Question: So, on <URL> Google uses the following mockup:

How would I archive something like this?
It obviously uses Fragments, I guess with the Cardsview / Recyclerview widgets from the support library.
But I didn't manage to archive a design that presents my content in this exact way. Is there some kind of default template to get me started? Would you have any hints?
There are lots of tutorials for fragments on the internet, but none to use the exact material design as in the mockup.
I'm new to Android development (but not development in general) and want to follow the official guidelines, but it seems quite hard to archieve.
The only reference from Google to some code I could Google I/O app, but that's rather complex. I can't understand why Google wouldn't provide a default template which includes all those nice material theme elements which you could use as a base to tinker around.
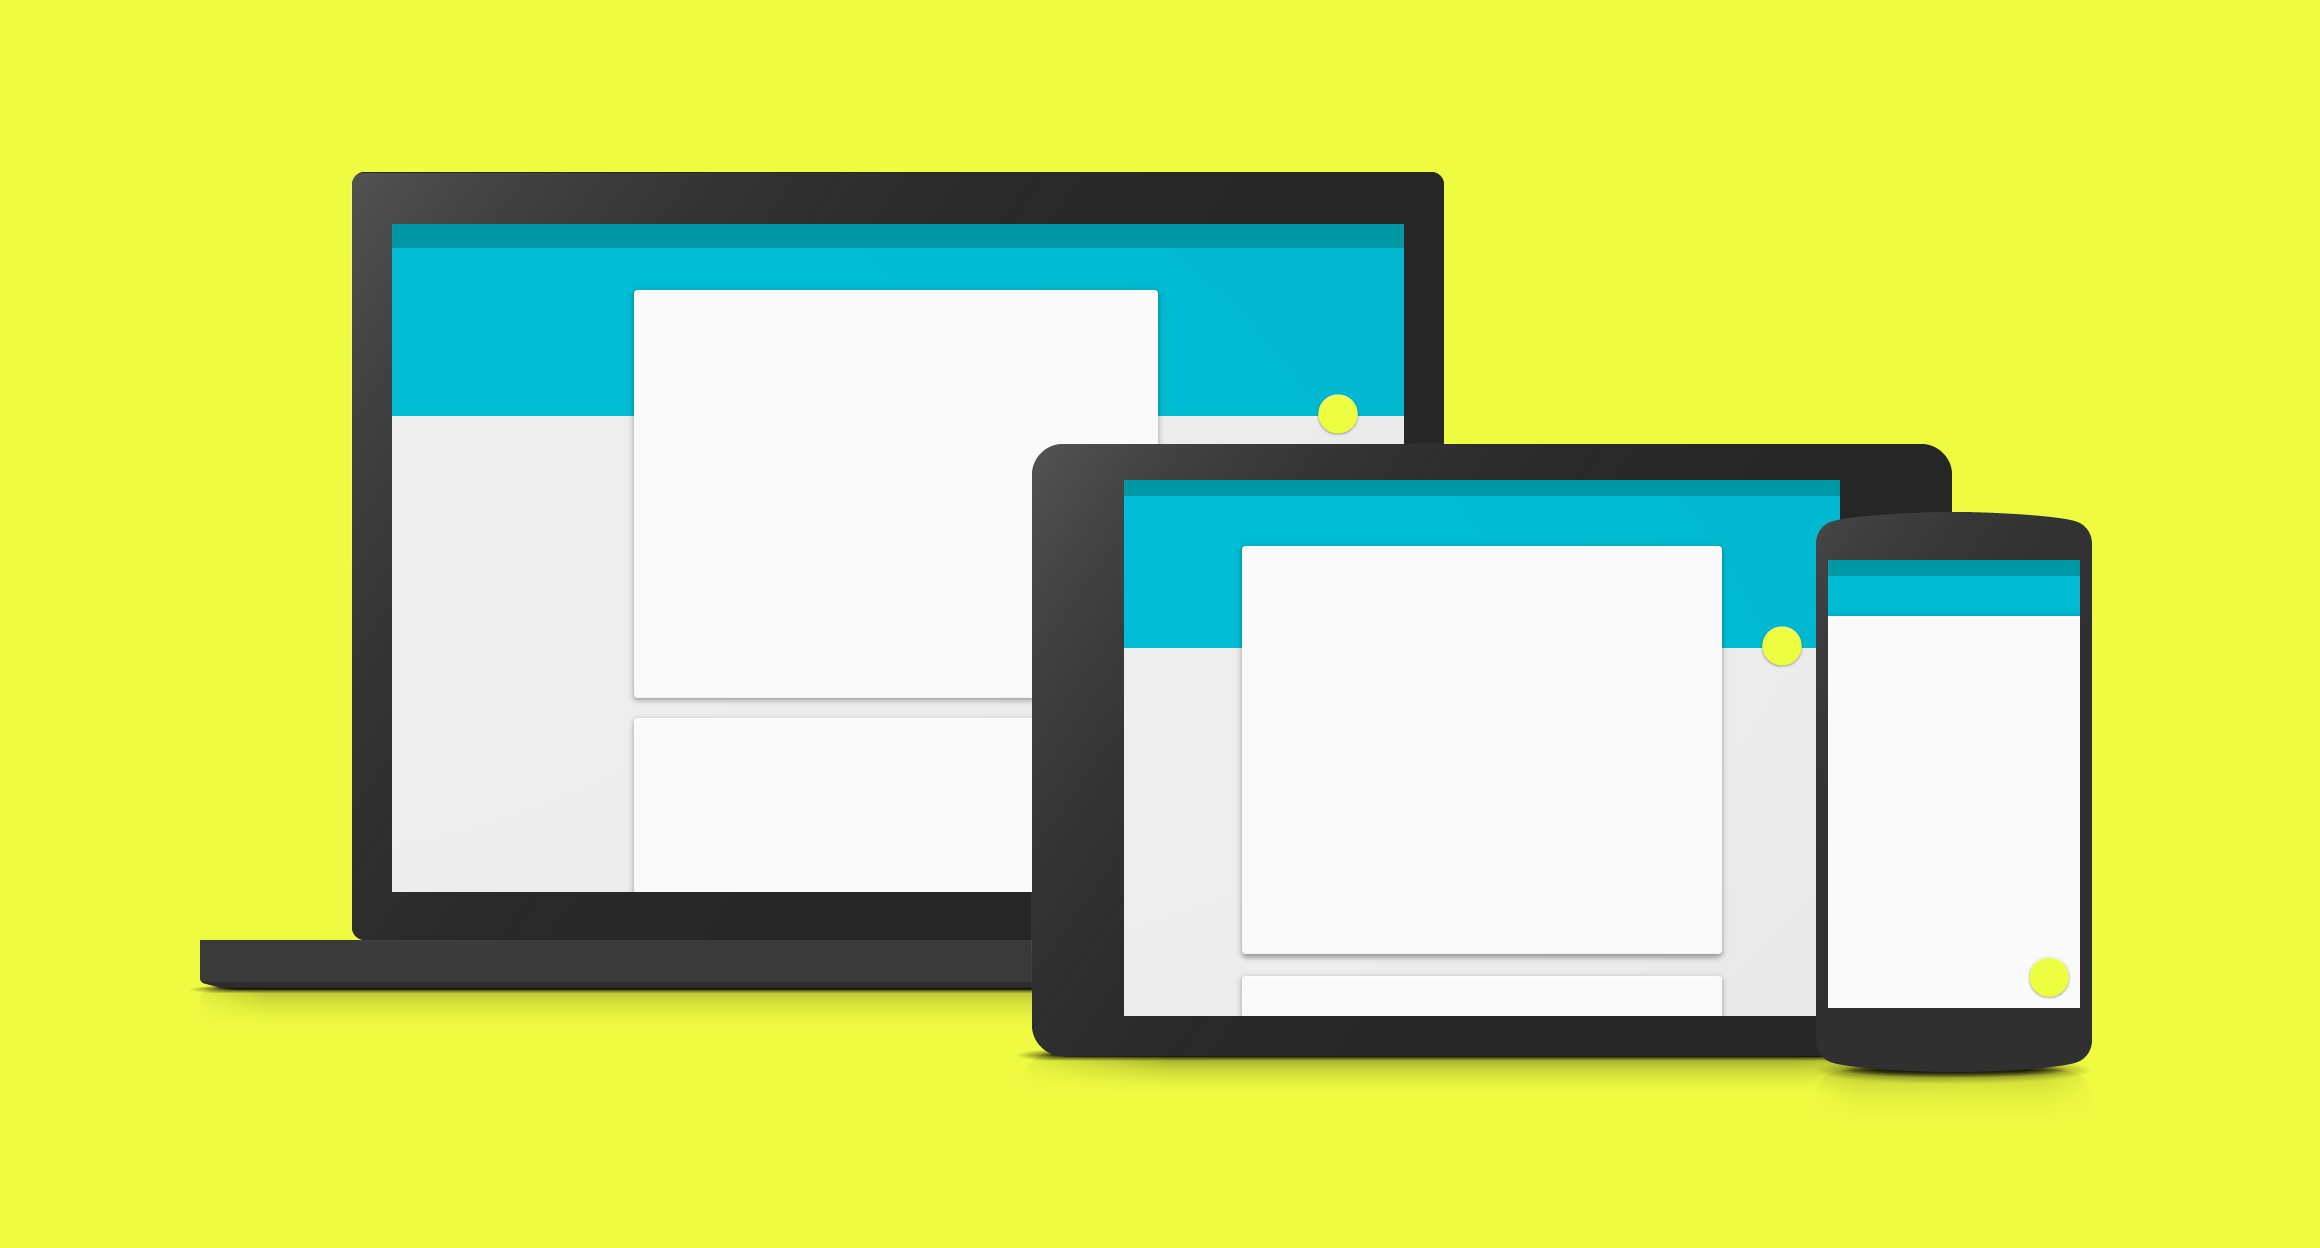
Answer: I understand your frustration considering I am no designer. I have a couple of repositories that implement material design on <URL>. Fragments would be a completely different question so I am posting code just within the main activity.
A working example to match the mobile based image you posted.

'''
<resources>
<!-- Base application theme. -->
<style name="AppTheme" parent="Theme.AppCompat.Light.DarkActionBar">
<item name="colorPrimary">@color/light_blue</item>
<item name="colorPrimaryDark">@color/dark_blue</item>
<item name="android:windowBackground">@color/white</item>
<item name="android:textColorPrimary">@color/white</item>
<item name="android:textColor">@color/dark_grey</item>
<item name="windowActionBar">false</item>
</style>
</resources>
'''
'''
<resources>
<!-- Default screen margins, per the Android Design guidelines. -->
<dimen name="activity_horizontal_margin">16dp</dimen>
<dimen name="activity_vertical_margin">16dp</dimen>
<dimen name="fab_button_diameter">56dp</dimen>
<dimen name="fab_button_margin_bottom">16dp</dimen>
<dimen name="fab_button_margin_right">16dp</dimen>
<dimen name="elevation_low">1dp</dimen>
<dimen name="elevation_high">8dp</dimen>
</resources>
'''
'''
<resources>
<color name="light_blue">#00bbd2</color>
<color name="dark_blue">#0097a7</color>
<color name="yellow">#eeff41</color>
<color name="yellow_clicked">#50eeff41</color>
<color name="white">#fafafa</color>
<color name="dark_grey">#6d6d6d</color>
</resources>
'''
'''
<?xml version="1.0" encoding="utf-8"?>
<RelativeLayout
xmlns:android="http://schemas.android.com/apk/res/android"
xmlns:app="http://schemas.android.com/apk/res-auto"
android:layout_width="match_parent"
android:layout_height="match_parent">
<!-- Toolbar -->
<android.support.v7.widget.Toolbar
android:id="@+id/toolbar"
android:layout_height="56dp"
android:layout_width="match_parent"
app:theme="@style/AppTheme"
android:background="@color/light_blue"/>
<!-- Main Content-->
<RelativeLayout
android:layout_below="@+id/toolbar"
android:layout_width="match_parent"
android:layout_height="match_parent">
<TextView
android:layout_width="match_parent"
android:layout_height="match_parent"
android:gravity="center"
android:text="Hello Material"/>
</RelativeLayout>
<ImageButton
android:id="@+id/fab_image_button"
android:visibility="visible"
android:layout_width="@dimen/fab_button_diameter"
android:layout_height="@dimen/fab_button_diameter"
android:layout_alignParentRight="true"
android:layout_alignParentEnd="true"
android:layout_alignParentBottom="true"
android:layout_marginBottom="@dimen/fab_button_margin_bottom"
android:layout_marginRight="@dimen/fab_button_margin_right"
android:background="@drawable/fab_shape"/>
</RelativeLayout>
'''
'''
public class MainActivity extends ActionBarActivity {
@Override
protected void onCreate(Bundle savedInstanceState) {
super.onCreate(savedInstanceState);
setContentView(R.layout.activity_main);
findViewsById();
}
private void findViewsById() {
Toolbar toolbar = (Toolbar) findViewById(R.id.toolbar);
toolbar.setTitle("Material Design");
ImageButton fab_image_button = (ImageButton) findViewById(R.id.fab_image_button);
fab_image_button.setOnClickListener(new View.OnClickListener() {
@Override
public void onClick(View v) {
Toast.makeText(MainActivity.this, "Clicked", Toast.LENGTH_LONG).show();
}
});
}
}
'''
create a file in drawables folder called fab_shape.xml
'''
<?xml version="1.0" encoding="utf-8"?>
<selector xmlns:android="http://schemas.android.com/apk/res/android">
<item android:state_pressed="true">
<layer-list>
<!-- Shadow -->
<item android:top="1dp" android:right="1dp">
<layer-list>
<item>
<shape android:shape="oval">
<solid android:color="#<PHONE>"/>
<padding
android:bottom="3px"
android:left="3px"
android:right="3px"
android:top="3px"
/>
</shape>
</item>
<item>
<shape android:shape="oval">
<solid android:color="#<PHONE>"/>
<padding
android:bottom="2px"
android:left="2px"
android:right="2px"
android:top="2px"
/>
</shape>
</item>
<item>
<shape android:shape="oval">
<solid android:color="#<PHONE>"/>
<padding
android:bottom="2px"
android:left="2px"
android:right="2px"
android:top="2px"
/>
</shape>
</item>
<item>
<shape android:shape="oval">
<solid android:color="#<PHONE>"/>
<padding
android:bottom="1px"
android:left="1px"
android:right="1px"
android:top="1px"
/>
</shape>
</item>
<item>
<shape android:shape="oval">
<solid android:color="#<PHONE>"/>
<padding
android:bottom="1px"
android:left="1px"
android:right="1px"
android:top="1px"
/>
</shape>
</item>
<item>
<shape android:shape="oval">
<solid android:color="#<PHONE>"/>
<padding
android:bottom="1px"
android:left="1px"
android:right="1px"
android:top="1px"
/>
</shape>
</item>
<item>
<shape android:shape="oval">
<solid android:color="#<PHONE>"/>
<padding
android:bottom="1px"
android:left="1px"
android:right="1px"
android:top="1px"
/>
</shape>
</item>
<item>
<shape android:shape="oval">
<solid android:color="#<PHONE>"/>
<padding
android:bottom="1px"
android:left="1px"
android:right="1px"
android:top="1px"
/>
</shape>
</item>
<item>
<shape android:shape="oval">
<solid android:color="#<PHONE>"/>
<padding
android:bottom="1px"
android:left="1px"
android:right="1px"
android:top="1px"
/>
</shape>
</item>
</layer-list>
</item>
<!-- Blue button pressed -->
<item>
<shape android:shape="oval">
<solid android:color="@color/yellow_clicked"/>
</shape>
</item>
</layer-list>
</item>
<item android:state_enabled="true">
<layer-list>
<!-- Shadow -->
<item android:top="2dp" android:right="1dp">
<layer-list>
<item>
<shape android:shape="oval">
<solid android:color="#<PHONE>"/>
<padding
android:bottom="4px"
android:left="4px"
android:right="4px"
android:top="4px"
/>
</shape>
</item>
<item>
<shape android:shape="oval">
<solid android:color="#<PHONE>"/>
<padding
android:bottom="2px"
android:left="2px"
android:right="2px"
android:top="2px"
/>
</shape>
</item>
<item>
<shape android:shape="oval">
<solid android:color="#<PHONE>"/>
<padding
android:bottom="2px"
android:left="2px"
android:right="2px"
android:top="2px"
/>
</shape>
</item>
<item>
<shape android:shape="oval">
<solid android:color="#<PHONE>"/>
<padding
android:bottom="1px"
android:left="1px"
android:right="1px"
android:top="1px"
/>
</shape>
</item>
<item>
<shape android:shape="oval">
<solid android:color="#<PHONE>"/>
<padding
android:bottom="1px"
android:left="1px"
android:right="1px"
android:top="1px"
/>
</shape>
</item>
<item>
<shape android:shape="oval">
<solid android:color="#<PHONE>"/>
<padding
android:bottom="1px"
android:left="1px"
android:right="1px"
android:top="1px"
/>
</shape>
</item>
<item>
<shape android:shape="oval">
<solid android:color="#<PHONE>"/>
<padding
android:bottom="1px"
android:left="1px"
android:right="1px"
android:top="1px"
/>
</shape>
</item>
<item>
<shape android:shape="oval">
<solid android:color="#<PHONE>"/>
<padding
android:bottom="1px"
android:left="1px"
android:right="1px"
android:top="1px"
/>
</shape>
</item>
<item>
<shape android:shape="oval">
<solid android:color="#<PHONE>"/>
<padding
android:bottom="1px"
android:left="1px"
android:right="1px"
android:top="1px"
/>
</shape>
</item>
</layer-list>
</item>
<!-- Blue button -->
<item>
<shape android:shape="oval">
<solid android:color="@color/yellow"/>
</shape>
</item>
</layer-list>
</item>
</selector>
'''

Here is the Tablet Variation.
'''
<?xml version="1.0" encoding="utf-8"?>
<RelativeLayout
xmlns:android="http://schemas.android.com/apk/res/android"
xmlns:app="http://schemas.android.com/apk/res-auto"
xmlns:card_view="http://schemas.android.com/apk/res-auto"
android:layout_width="match_parent"
android:layout_height="match_parent"
android:background="#eee">
<!-- Toolbar -->
<android.support.v7.widget.Toolbar
android:id="@+id/toolbar"
android:layout_height="56dp"
android:layout_width="match_parent"
app:theme="@style/AppTheme"
android:background="@color/light_blue"/>
<LinearLayout
android:id="@+id/extendedSpace"
android:orientation="horizontal"
android:layout_below="@+id/toolbar"
android:layout_width="match_parent"
android:layout_height="72dp"
android:background="@color/light_blue"/>
<!-- RecyclerView Here
- the margin for the right and left need to greater than 88dp so it does not interfere with the floating action button
- Just using a cardview as an example of how it would look
-->
<android.support.v7.widget.CardView
android:layout_margin="88dp"
android:layout_height="500dp"
android:layout_width="match_parent"
card_view:cardCornerRadius="3dp">
</android.support.v7.widget.CardView>
<ImageButton
android:id="@+id/fab_image_button"
android:visibility="visible"
android:layout_width="@dimen/fab_button_diameter"
android:layout_height="@dimen/fab_button_diameter"
android:layout_alignParentTop="true"
android:layout_marginRight="@dimen/fab_button_margin_right"
android:layout_alignParentRight="true"
android:layout_marginTop="100dp"
android:background="@drawable/fab_shape"/>
</RelativeLayout>
'''

Go to the circled red and choose Create "..." Variation. In case you don't know to to create other layout variations. Cheers!!